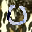
Label: 0